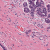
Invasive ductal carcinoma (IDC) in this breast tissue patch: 0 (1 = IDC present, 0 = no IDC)